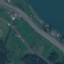
Label: Highway